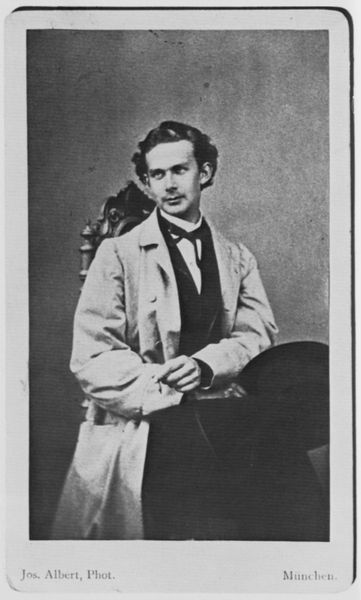
Titel: Porträtstudie von König Ludwig II.
Künstler: Joseph Albert
Standort: München
Institution: Stadtarchiv
Schlagwörter: dunkel, hand, kopf, mann, schatten, weiß, sitzen, frisur, grau, haar, hintergrund, holz, hut, licht, mund, nase, schwarz, stirn, stuhl, blick, schleife, zylinder, anzug, bart, hemd, hose, jung, wand, arm, arme, augen, falten, kragen, rahmen, ärmel, bild, bildnis, herr, hände, portrait, porträt, signatur, haare, mantel, pose, sitzend, stehend, lippen, locken, ohren, umrandung, beine, lächeln, bein, schrift, wangen, lehne, sitz, platz, rand, könig, thron, schnäuzer, krawatte, inschrift, stuhllehne, atelier, maler, holzlehne, dreiviertelprofil, fliege, gehrock, revers, weste, betrachter, foto, fotografie, photographie, unterschrift, münchen, schwarz-weiss, künstler, dreiviertel, portait, kopfneigung, kittel, posieren, tasche, arzt, schnitzerei, photo, rolle, biedermeier, karte, verschränkt, kravatte, jüngling, zigarette, karg, wams, binder, gelehrter, postkarte, sitzender, fotographie, aufnahme, neigung, sitzporträt, gewellt, ludwig, fotostudio, mediziner, ludwig ii, ludwig ii., könig ludwig, albert, stuh, atelierfoto, lichtbild, visitenkarte, wegschauen, könig ludwig ii., abgrundet, grau rahmen, jos. albert, josef albert, photograf, übergeschlagen, studiofoto, schartz-weiß, jos. alberg